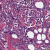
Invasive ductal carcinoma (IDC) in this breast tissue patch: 1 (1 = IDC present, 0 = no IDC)